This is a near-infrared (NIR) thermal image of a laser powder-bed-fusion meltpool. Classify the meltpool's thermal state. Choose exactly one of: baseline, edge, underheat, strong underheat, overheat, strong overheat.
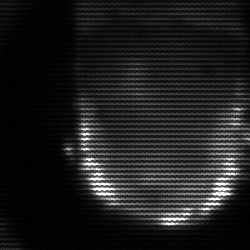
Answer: baseline